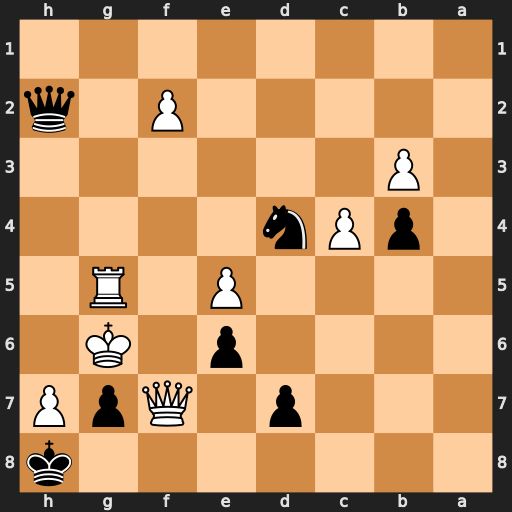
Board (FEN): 7k/3p1QpP/4p1K1/4P1R1/1pPn4/1P6/5P1q/8
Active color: b
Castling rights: -
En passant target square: -
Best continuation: Qh6#